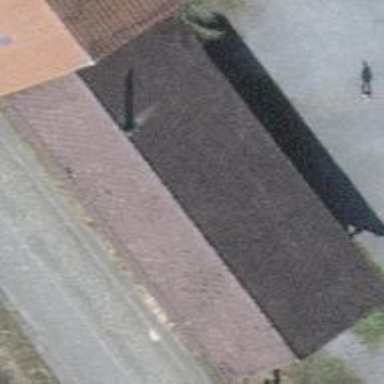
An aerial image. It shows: Shelter building.